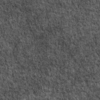
Label: not_dusty